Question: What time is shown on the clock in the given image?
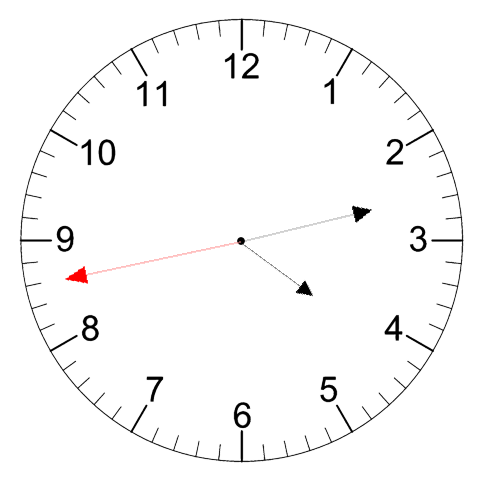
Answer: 04:12:43